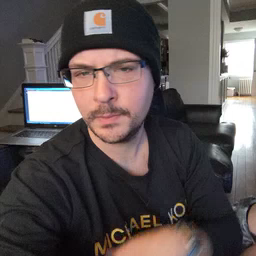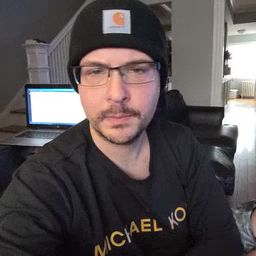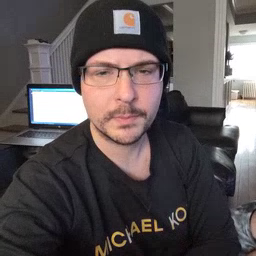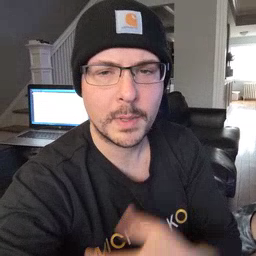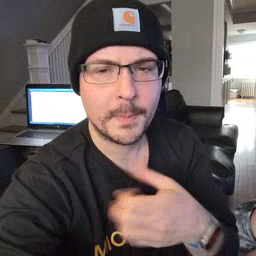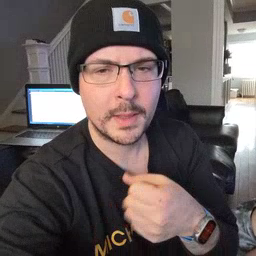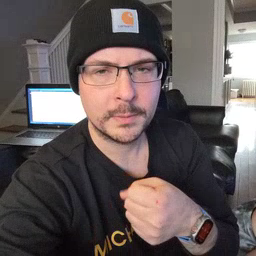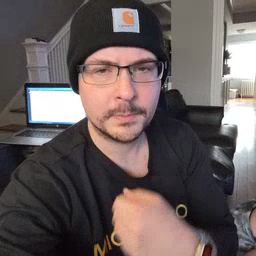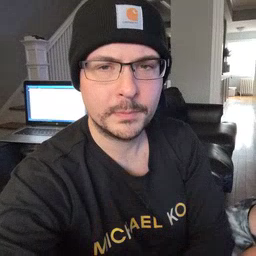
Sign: milk